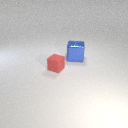
small red rubber cube in front of large blue metal cube